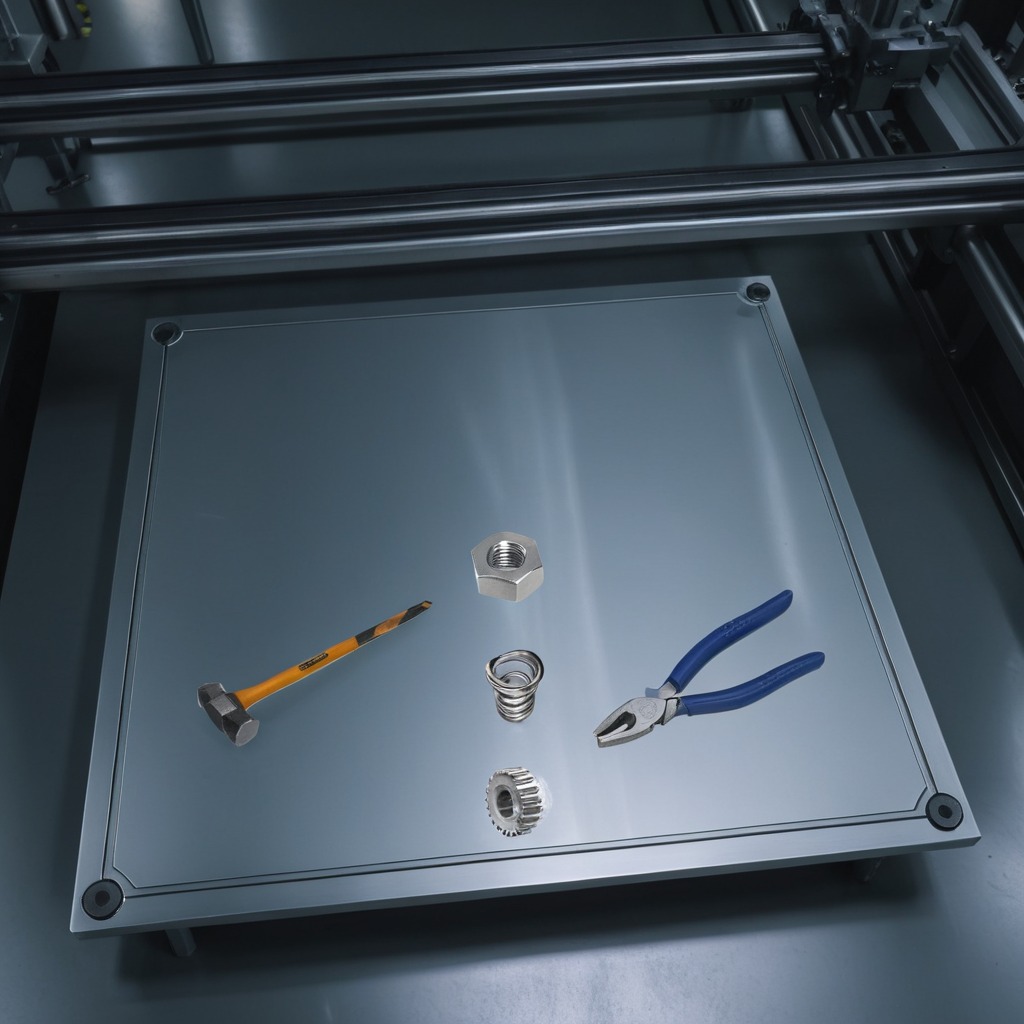
A steel gear with teeth, a hammer, a pair of pliers, a coiled metal spring, and a metal nut are lying on a metal table in a machine shop under fluorescent lights.